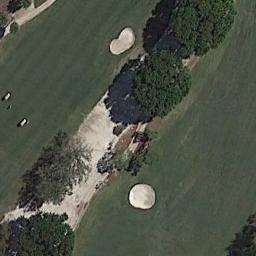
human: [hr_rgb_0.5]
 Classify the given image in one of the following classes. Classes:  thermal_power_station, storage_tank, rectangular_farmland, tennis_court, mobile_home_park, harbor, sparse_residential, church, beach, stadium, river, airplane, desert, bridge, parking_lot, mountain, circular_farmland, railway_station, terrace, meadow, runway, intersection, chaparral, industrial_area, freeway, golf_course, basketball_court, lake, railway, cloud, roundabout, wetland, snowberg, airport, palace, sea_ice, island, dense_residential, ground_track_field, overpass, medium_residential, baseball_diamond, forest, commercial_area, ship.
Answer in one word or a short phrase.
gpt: golf_course